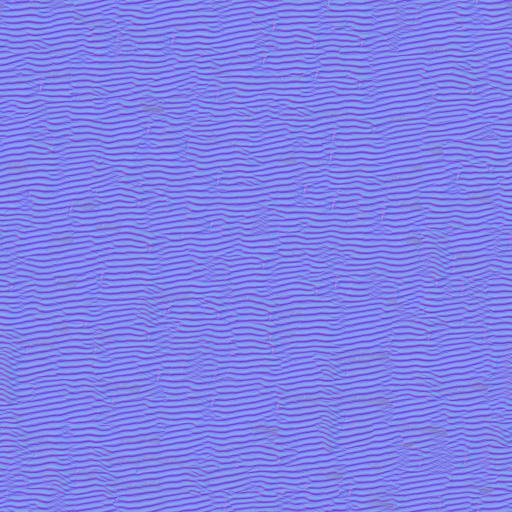
beach ground large sand